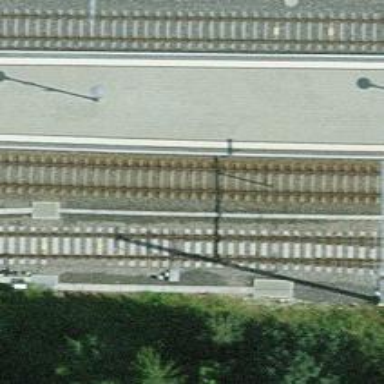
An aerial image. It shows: Railway siding with one electrified track and contact line.